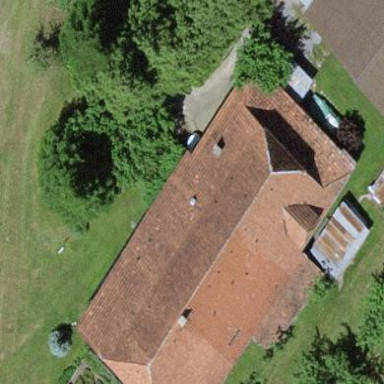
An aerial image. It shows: Farm building.